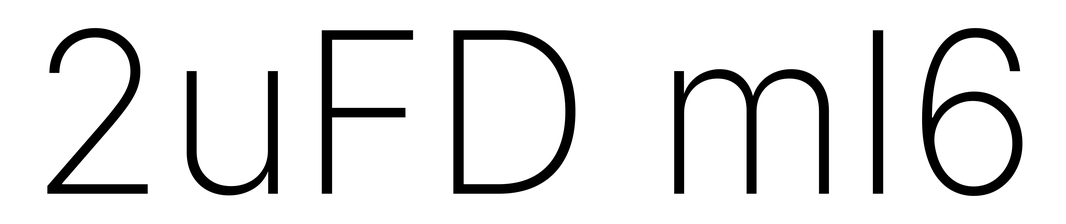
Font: Inter_ExtraLight